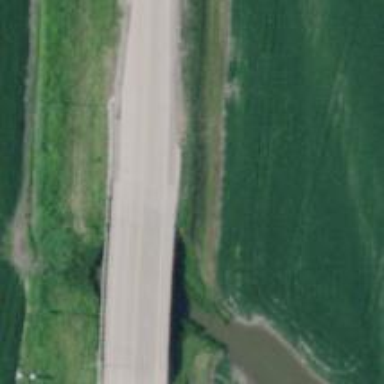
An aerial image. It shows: Trunk road bridge.